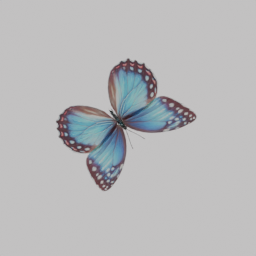
Label: animals